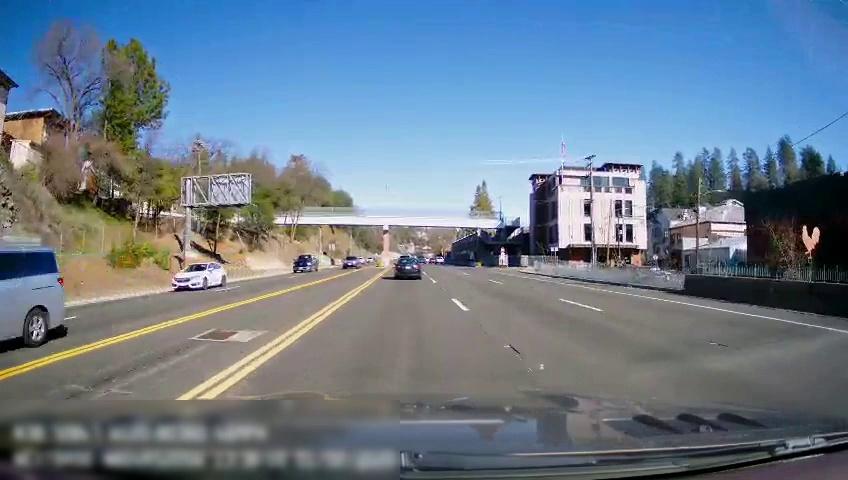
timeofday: Day
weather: Sunny
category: Drivable Space
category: Drivable Space
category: Vehicles | Car
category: Vehicles | Truck
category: Vehicles | SUV
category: Vehicles | Car
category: Vehicles | Truck
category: Vehicles | SUV
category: Lanes | Current Lane
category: Lanes | Current Lane
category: Lanes | Alternate Lane
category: Lanes | Alternate Lane
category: Lanes | Opposite Lane
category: Lanes | Opposite Lane